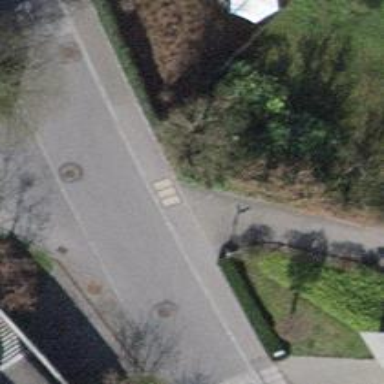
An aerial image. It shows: Residential road with paved surface of grade1 tracktype.